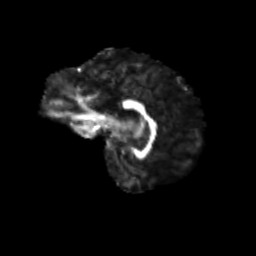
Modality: FA
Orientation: sagittal
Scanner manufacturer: siemens
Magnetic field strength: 3 T
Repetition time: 9.2 s
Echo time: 0.084 s